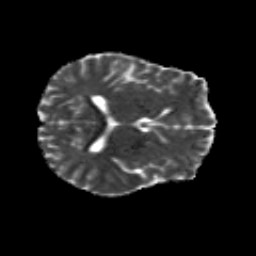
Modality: MD
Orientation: axial
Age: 27
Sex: male
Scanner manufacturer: siemens
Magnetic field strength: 3 T
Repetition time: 8.8 s
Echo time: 0.085 s